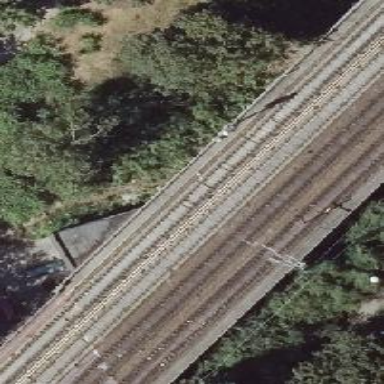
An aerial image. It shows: Viaduct bridge carrying electrified light rail track with ballastless construction.